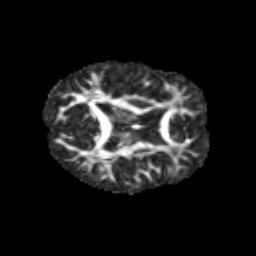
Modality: FA
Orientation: axial
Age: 11
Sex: male
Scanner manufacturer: siemens
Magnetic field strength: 3 T
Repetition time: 3.8 s
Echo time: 0.07 s